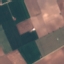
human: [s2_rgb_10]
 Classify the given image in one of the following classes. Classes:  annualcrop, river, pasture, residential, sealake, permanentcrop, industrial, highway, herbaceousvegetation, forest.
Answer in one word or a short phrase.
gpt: AnnualCrop